Question: I am trying to find intersecting Points for Circle with help of this link.

The following note describes how to find the intersection point(s) between two circles on a plane, the following notation is used. The aim is to find the two points P3 = (x3, y3) if they exist.
First calculate the distance d between the center of the circles. d = ||P1 - P0||.
If d > r0 + r1 then there are no solutions, the circles are separate.
If d < |r0 - r1| then there are no solutions because one circle is contained within the other.
If d = 0 and r0 = r1 then the circles are coincident and there are an infinite number of solutions.
Considering the two triangles P0P2P3 and P1P2P3 we can write
a2 + h2 = r02 and b2 + h2 = r12
Using d = a + b we can solve for a,
a = (r02 - r12 + d2 ) / (2 d)
It can be readily shown that this reduces to r0 when the two circles touch at one point, ie: d = r0 + r1
Solve for h by substituting a into the first equation, h2 = r02 - a2
So
P2 = P0 + a ( P1 - P0 ) / d
And finally, P3 = (x3,y3) in terms of P0 = (x0,y0), P1 = (x1,y1) and P2 = (x2,y2), is
x3 = x2 +- h ( y1 - y0 ) / d
y3 = y2 -+ h ( x1 - x0 ) / d
<URL>
'''
b:=CircleMorph new.
b center: 60@60.
b openInWorld.
b1:=CircleMorph new.
b center: 100@100.
b1 openInWorld.
d:= b1 center - b center. // distance between 2 circles
r1:= (((b center x abs)squared +(b center y abs)squared)sqrt).
r2:= (((b1 center x abs)squared +(b1 center y abs)squared)sqrt).
r3:= r1+ r2.
(d) > (r3) ifTrue:[Transcript show:'Circles are seprate';cr]
'''
When i compare distance with sum of radius of 2 circles is get distance less than radius of both circles which i know is not true,when circles are seprate Am i calculating radius correctly or not idk there is some problem with this help.
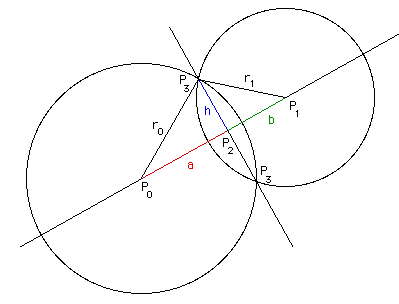
Answer: One possible solution is this:
'''
| b b1 d r1 r2 r3 |
b := CircleMorph new.
b center: 60@60.
b bounds: (Rectangle origin: 100@40 corner: 40@100).
b openInWorld.
b1 := CircleMorph new.
b center: 100@100.
b bounds: (Rectangle origin: 100@40 corner: 40@100).
b1 openInWorld.
r1 := b bounds width / 2.
r2 := b1 bounds width / 2.
r3 := r1+ r2.
(d < r3)
ifTrue: [| a h mid |
a := (r1 squared - r2 squared + d squared) / (2 * d).
h := (r1 squared - a squared) sqrt.
mid := (b1 center x - b center x) @ (b1 center y - b center y).
{(mid x + (h * (b1 center y - b center y))) @ (mid y - (h * (b1 center x - b center x))).
(mid x - (h * (b1 center y - b center y))) @ (mid y + (h * (b1 center x - b center x)))}]
ifFalse: ['separate']
'''
You'll want to check my arithmetic. (Update: I hadn't used the point between the two circle centres to calculate the points.)